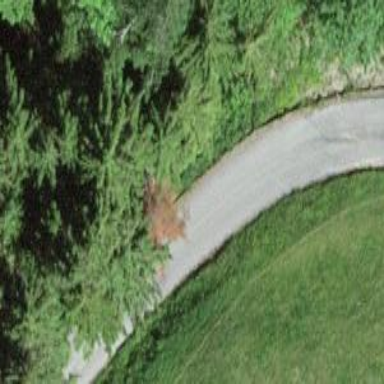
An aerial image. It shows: Well-maintained track road of grade 1.